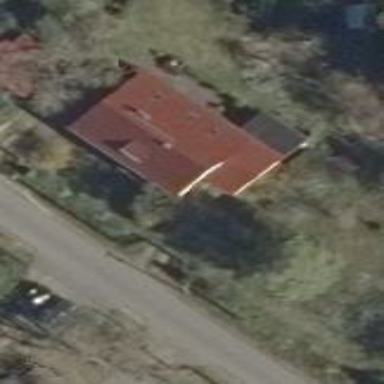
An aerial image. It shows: Part of building.